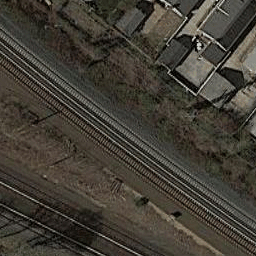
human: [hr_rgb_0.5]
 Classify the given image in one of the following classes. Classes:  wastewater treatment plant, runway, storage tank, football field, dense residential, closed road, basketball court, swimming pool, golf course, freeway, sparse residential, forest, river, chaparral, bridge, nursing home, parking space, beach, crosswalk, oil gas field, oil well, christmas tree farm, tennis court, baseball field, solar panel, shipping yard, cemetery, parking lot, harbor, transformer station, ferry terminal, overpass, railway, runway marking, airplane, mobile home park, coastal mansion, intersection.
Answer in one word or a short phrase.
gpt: railway